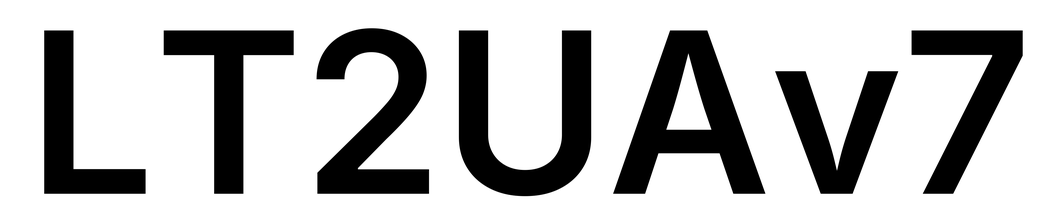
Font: Inter_SemiBold